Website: lowes
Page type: billing-address
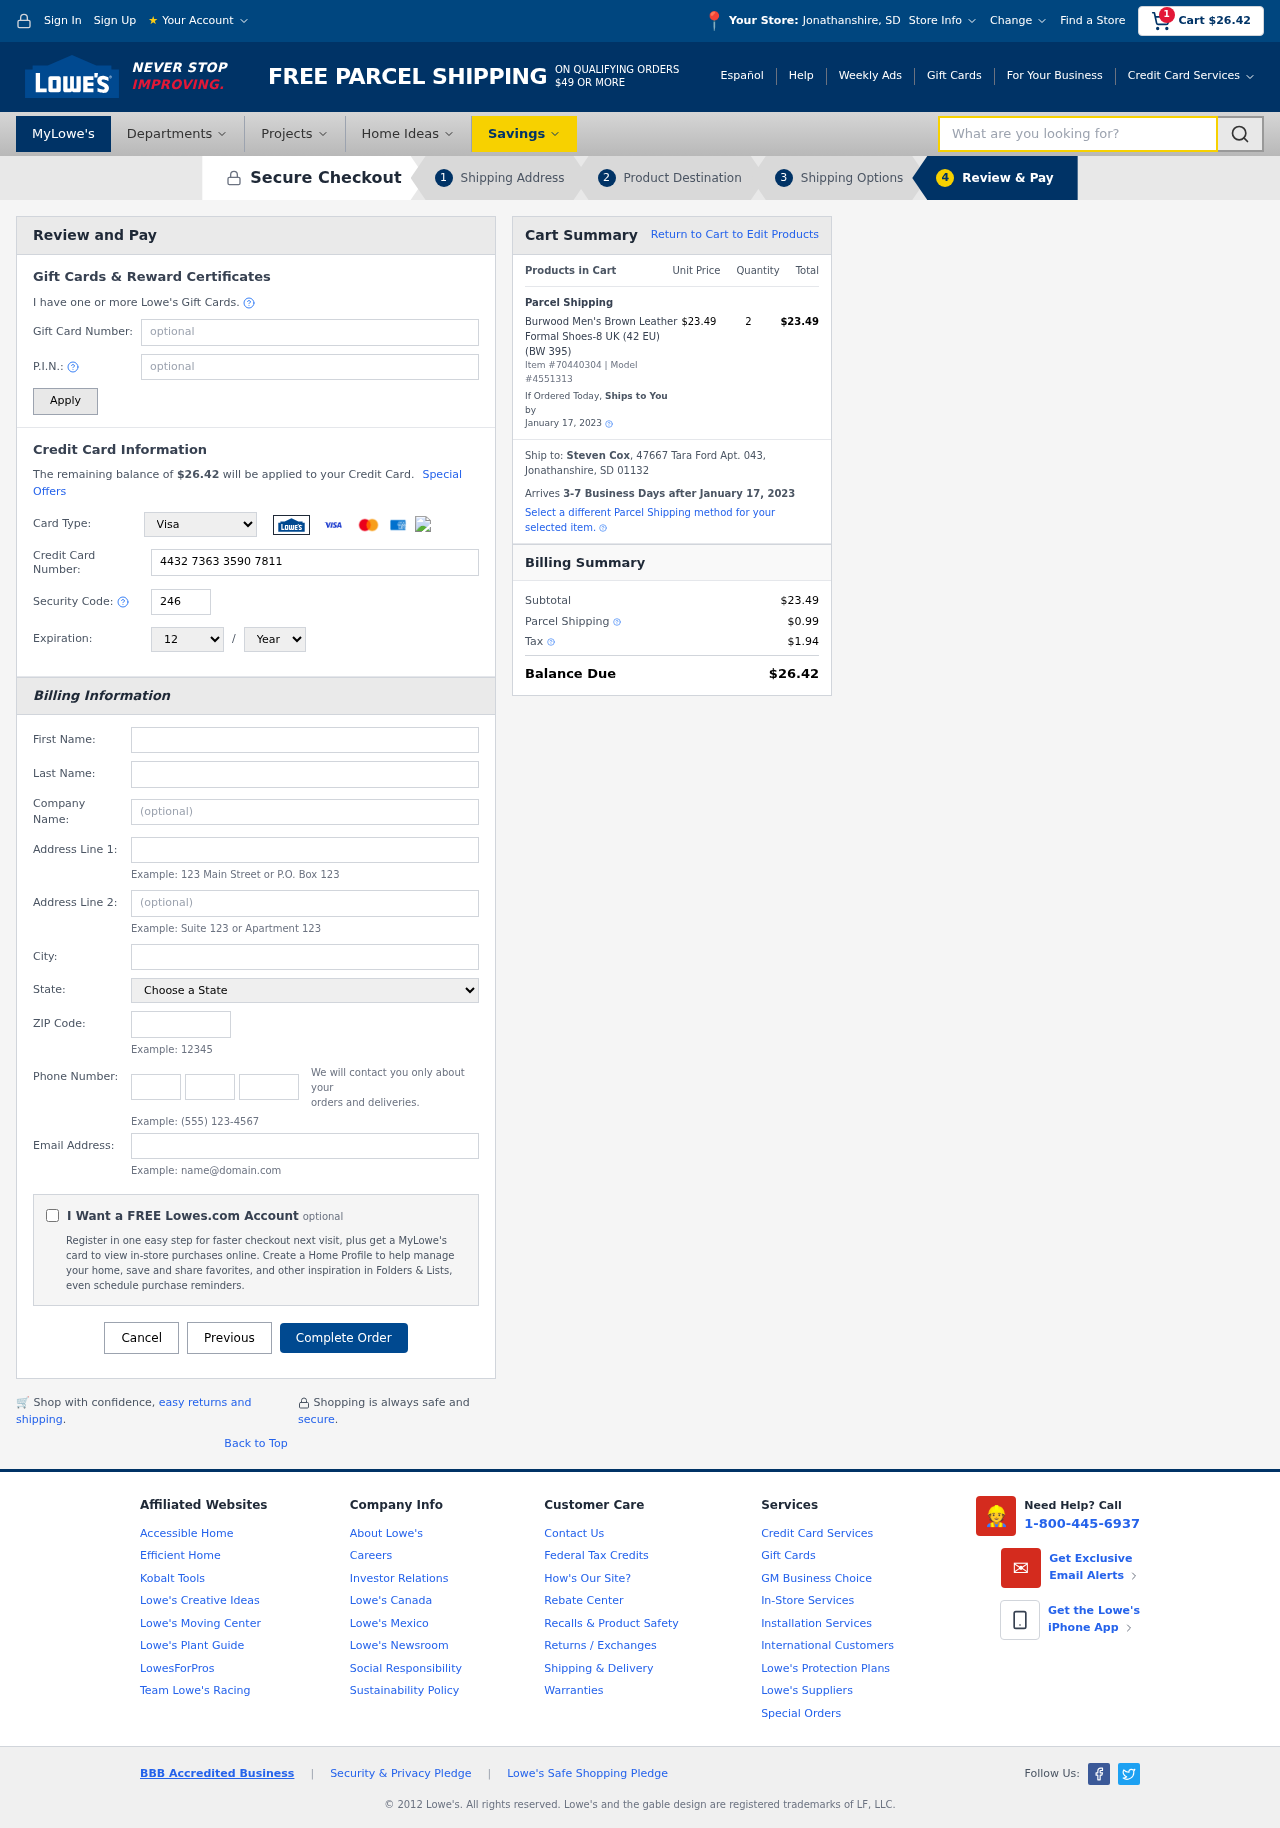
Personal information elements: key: PII_CARD_CVV
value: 246
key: PII_CARD_EXPIRY_MONTH
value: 12
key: PII_CARD_EXPIRY_YEAR
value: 30
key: PII_CARD_NUMBER
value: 4432 7363 3590 7811
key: PII_CARD_TYPE
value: Visa
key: PII_CITY
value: Jonathanshire
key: PII_CITY_STATE
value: Jonathanshire, SD
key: PII_EMAIL
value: scox@hotmail.com
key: PII_FIRSTNAME
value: Steven
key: PII_FULLNAME
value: Steven Cox
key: PII_LASTNAME
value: Cox
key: PII_PHONE_AREA
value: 629
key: PII_PHONE_PREFIX
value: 811
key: PII_PHONE_SUFFIX
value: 2594
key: PII_POSTCODE
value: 01132
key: PII_STATE
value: South Dakota
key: PII_STREET
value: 47667 Tara Ford Apt. 043
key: PII_CITY_STATE_ZIP
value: Jonathanshire, SD 01132
Product elements: key: PRODUCT1_NAME
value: Burwood Men's Brown Leather Formal Shoes-8 UK (42 EU) (BW 395)
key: PRODUCT1_PRICE
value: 23.49
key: PRODUCT1_QUANTITY
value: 2
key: PRODUCT_ITEM_NUMBER
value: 70440304
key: PRODUCT_MODEL_NUMBER
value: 4551313
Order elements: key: ORDER_SUBTOTAL
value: $26.42
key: ORDER_TOTAL
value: $26.42
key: ORDER_SHIPPING_DATE
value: January 17, 2023
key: ORDER_SUBTOTAL
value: $23.49
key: ORDER_DELIVERY_DATE
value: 3-7 Business Days after January 17, 2023
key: ORDER_SHIPPING_DATE2
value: January 17, 2023
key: ORDER_SUBTOTAL2
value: $23.49
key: ORDER_SHIPPING_COST
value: $0.99
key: ORDER_TAX
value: $1.94
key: ORDER_TOTAL2
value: $26.42
Search elements: key: HEADER_SEARCH
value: What are you looking for?